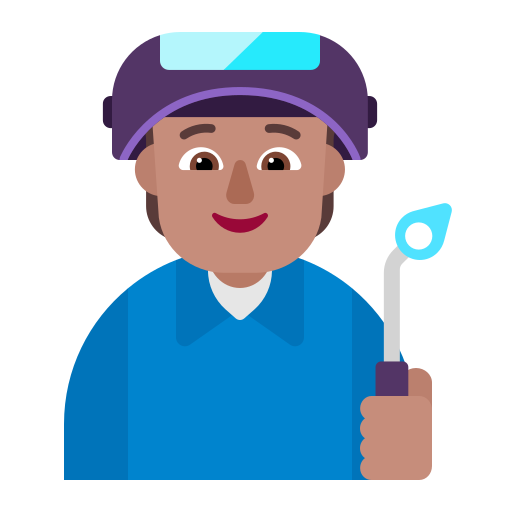
factory worker flat